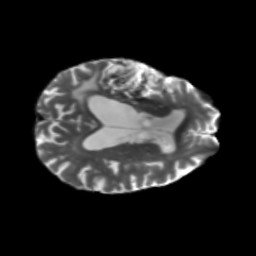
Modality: T2w
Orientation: axial
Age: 68
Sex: male
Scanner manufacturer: siemens
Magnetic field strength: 3 T
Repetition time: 5.25 s
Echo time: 0.08 s